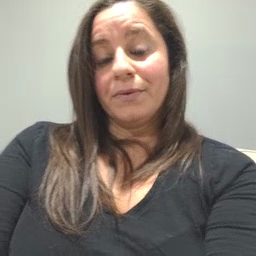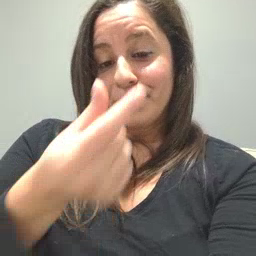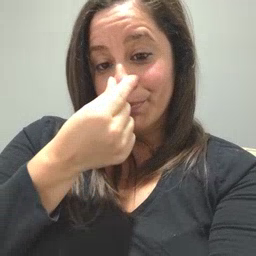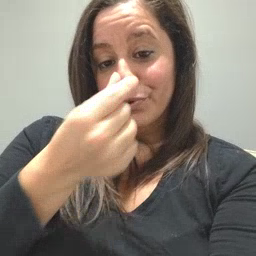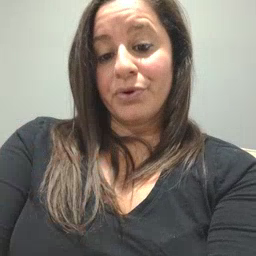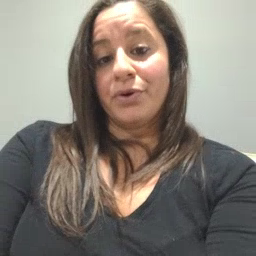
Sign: potty